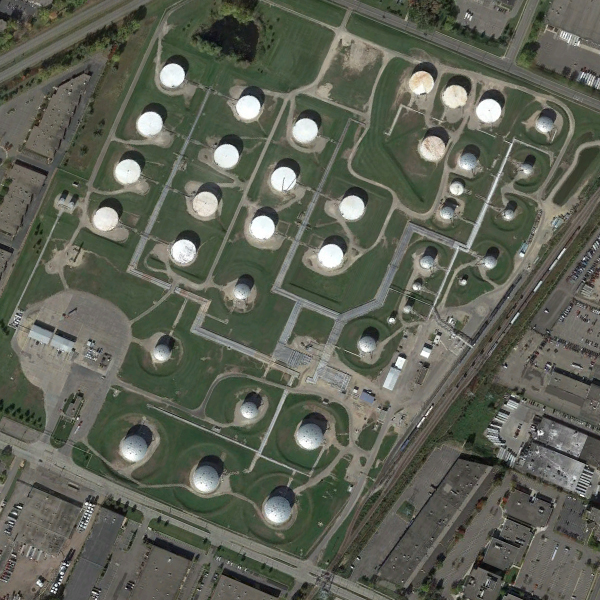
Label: StorageTanks